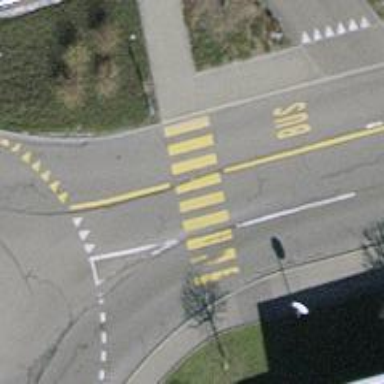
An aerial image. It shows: Marked zebra crossing with traffic island.